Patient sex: M
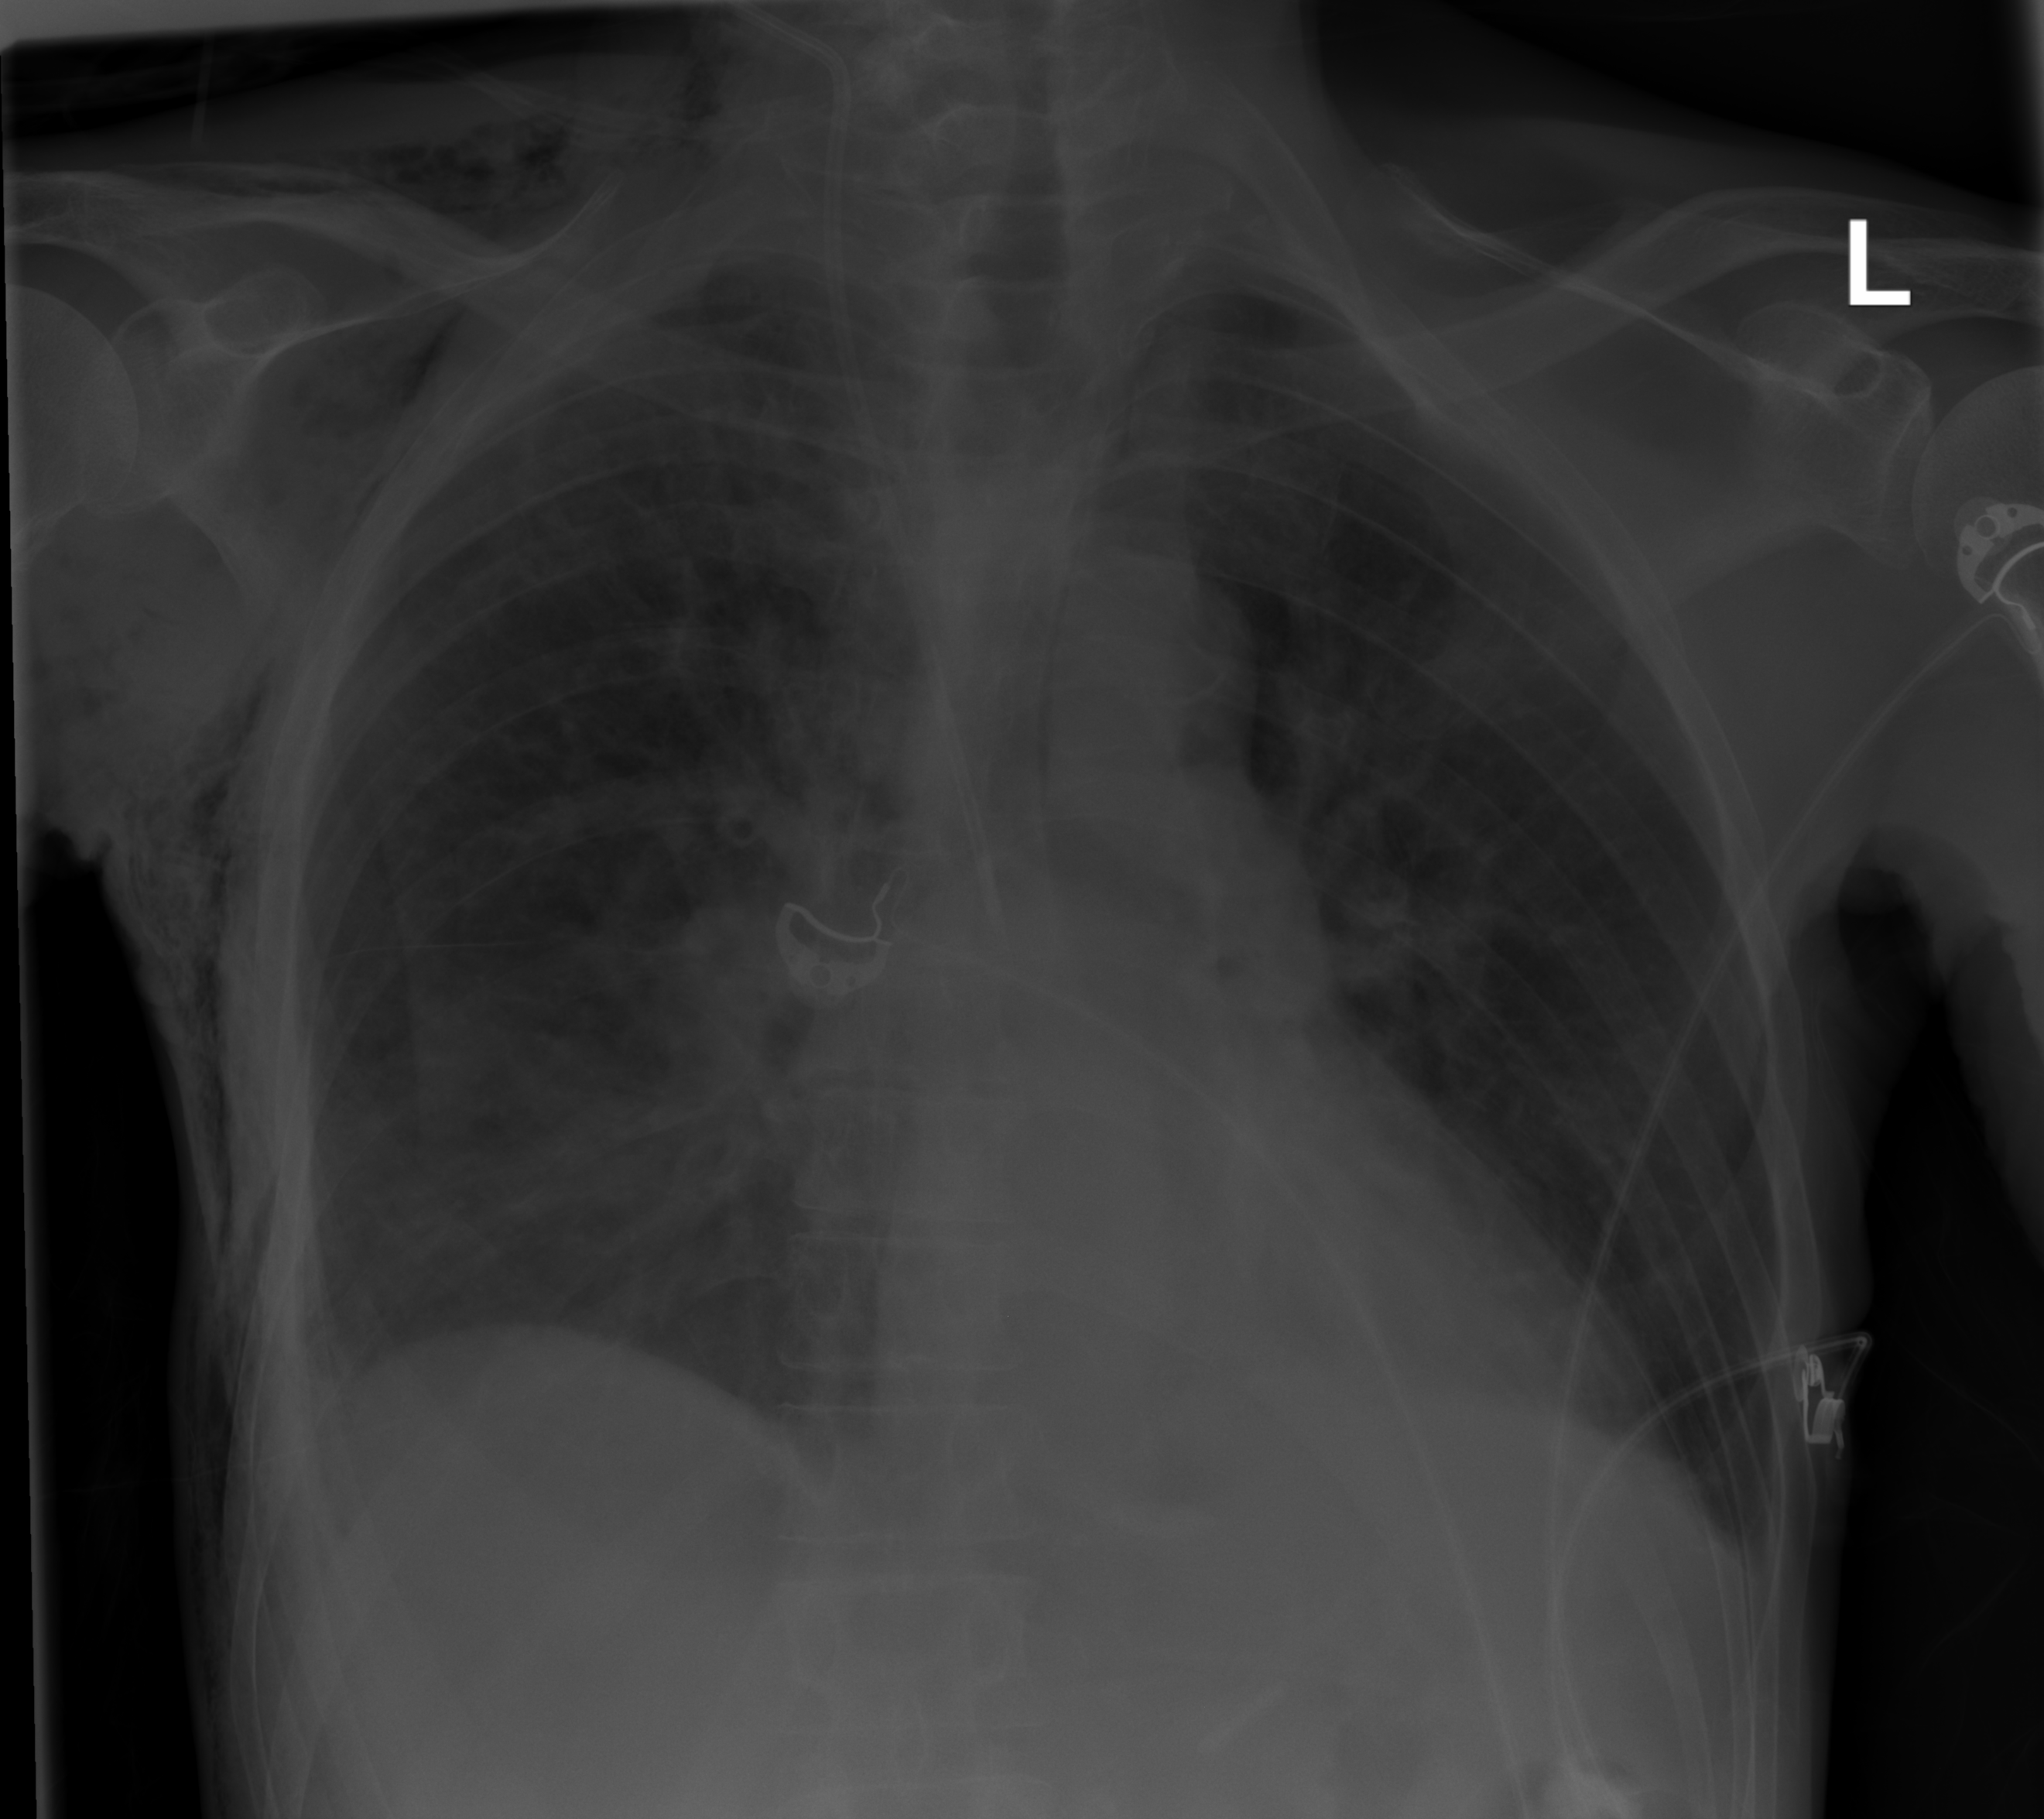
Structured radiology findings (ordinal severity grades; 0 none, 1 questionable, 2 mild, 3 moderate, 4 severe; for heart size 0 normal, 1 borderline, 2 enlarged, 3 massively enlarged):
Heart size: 1
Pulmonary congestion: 2
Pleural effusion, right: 2
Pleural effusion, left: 2
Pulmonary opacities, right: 0
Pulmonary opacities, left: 0
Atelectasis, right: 2
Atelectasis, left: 0